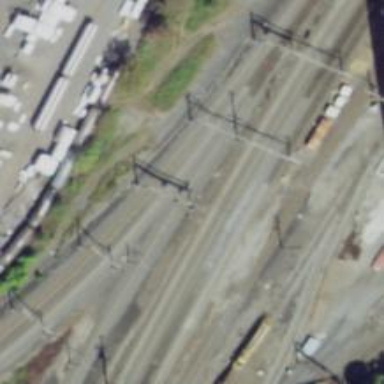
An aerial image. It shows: Railway with electrified contact lines.